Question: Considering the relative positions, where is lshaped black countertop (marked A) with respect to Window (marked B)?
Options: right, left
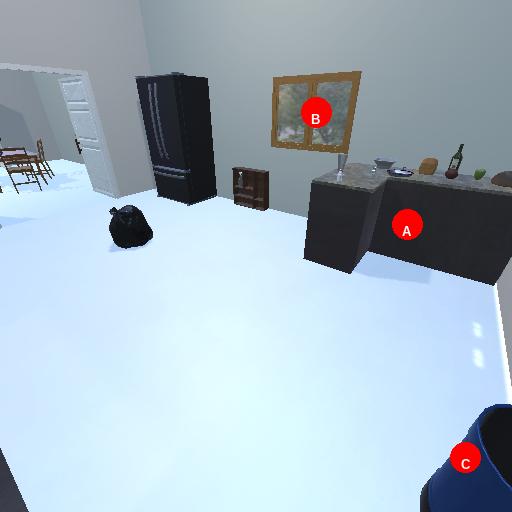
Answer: right